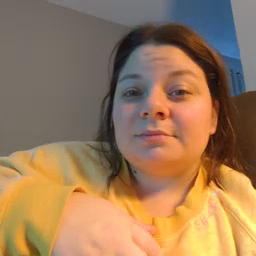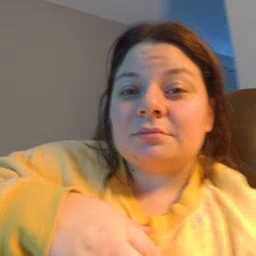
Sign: lion